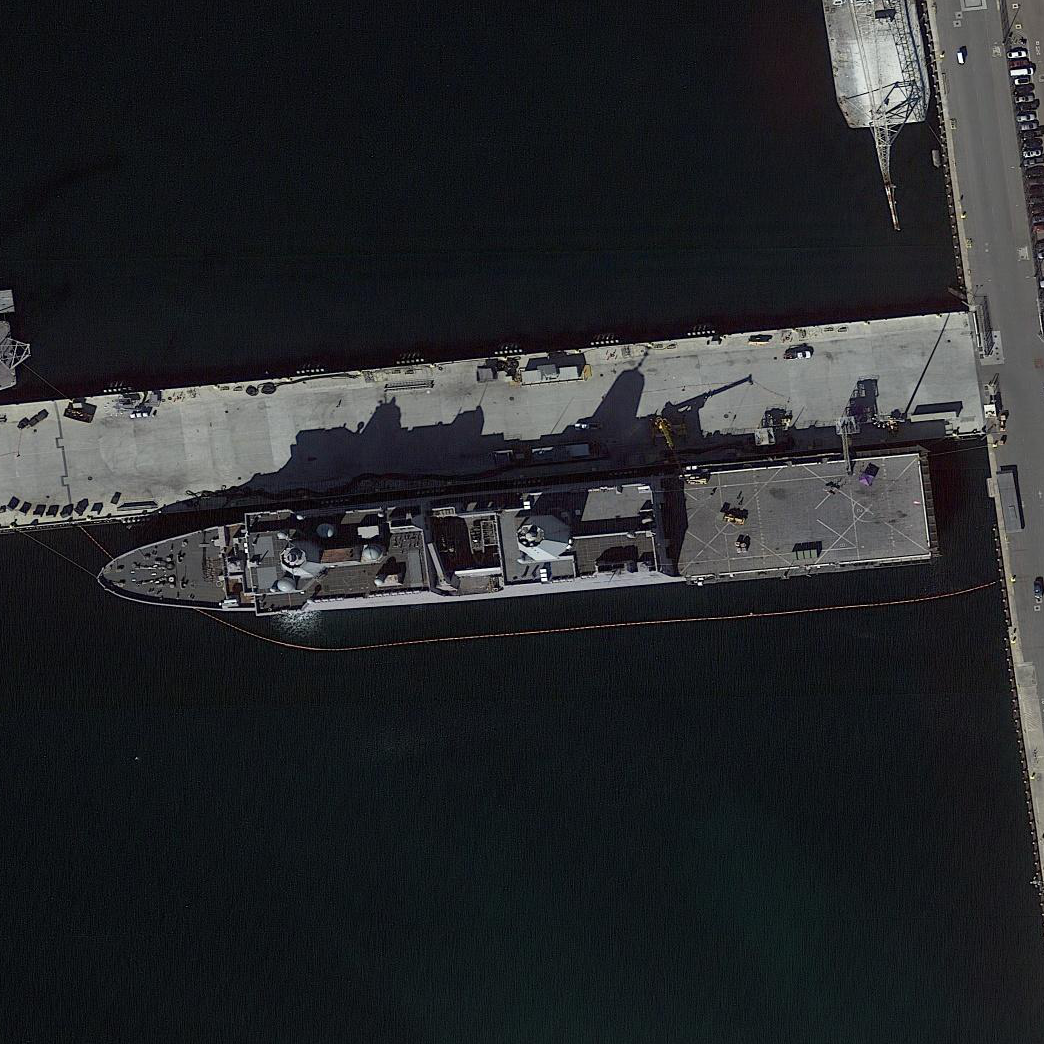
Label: combat